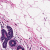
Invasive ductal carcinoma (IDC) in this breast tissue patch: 0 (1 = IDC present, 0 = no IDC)